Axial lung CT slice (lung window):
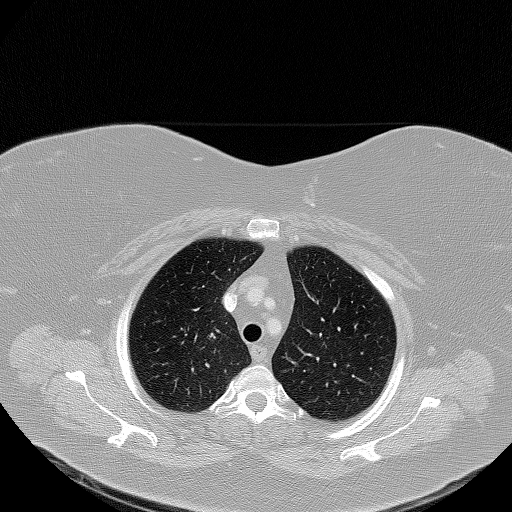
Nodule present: no